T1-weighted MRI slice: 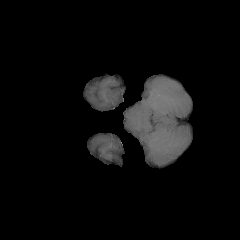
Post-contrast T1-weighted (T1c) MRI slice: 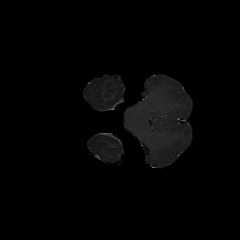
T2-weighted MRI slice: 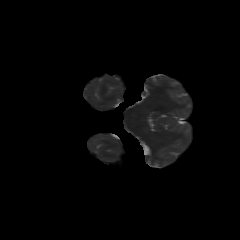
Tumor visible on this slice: no